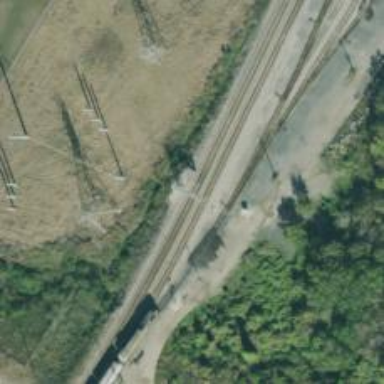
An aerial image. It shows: Railway signal.